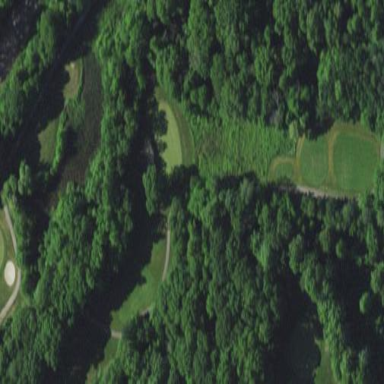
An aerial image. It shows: Golf rough area.